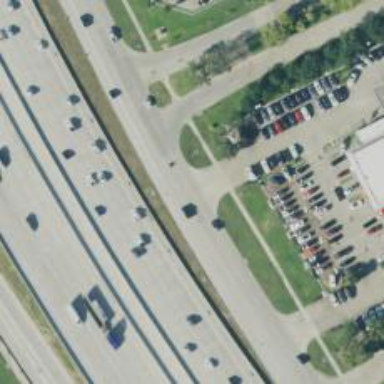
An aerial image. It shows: Secondary road with frontage road.